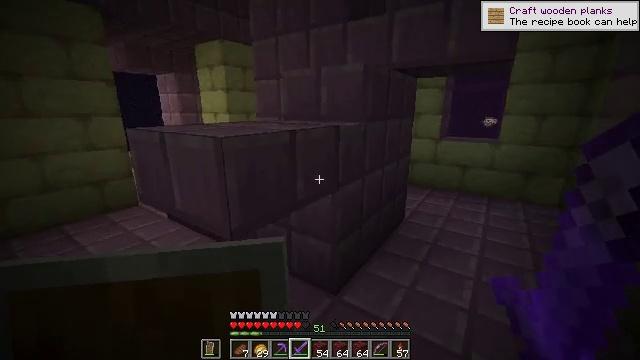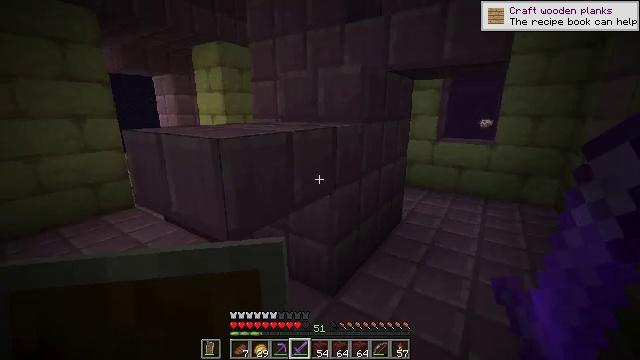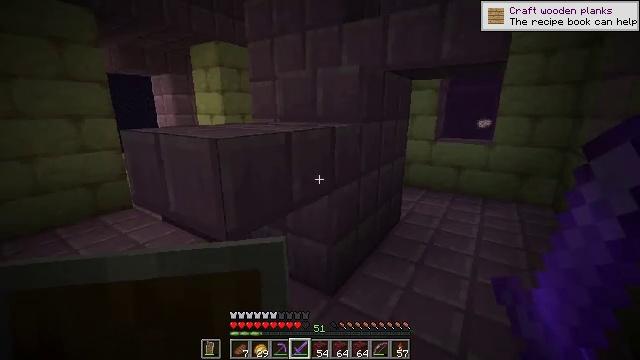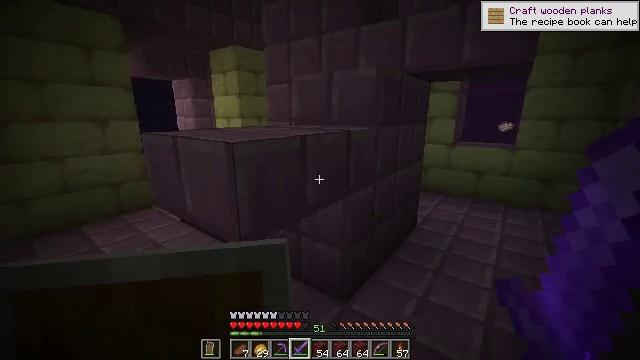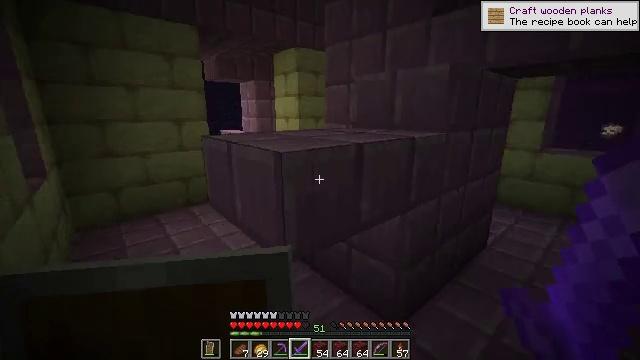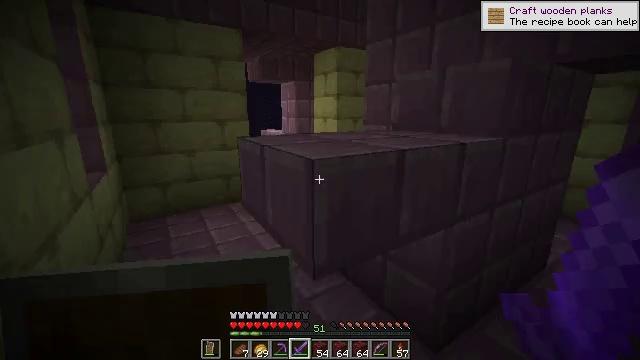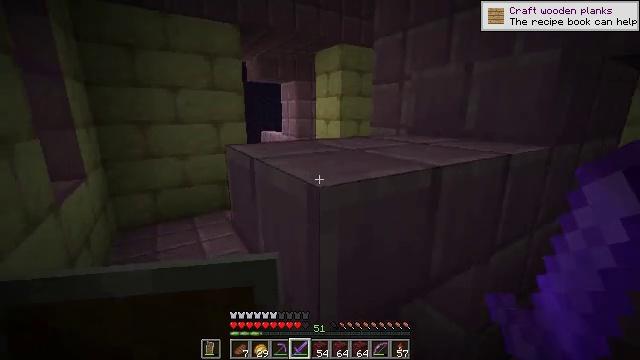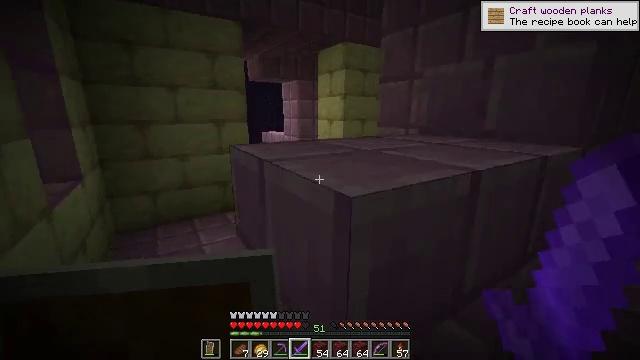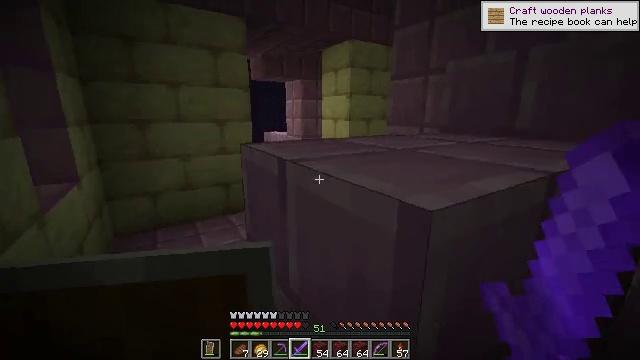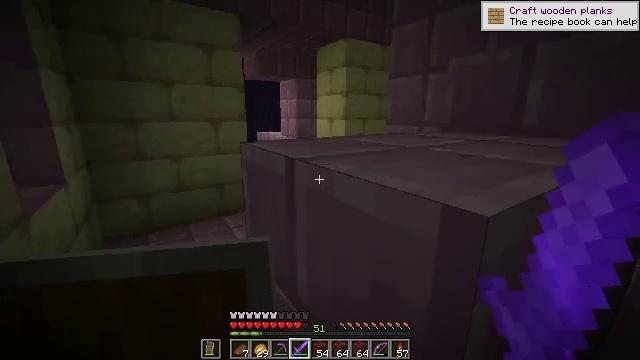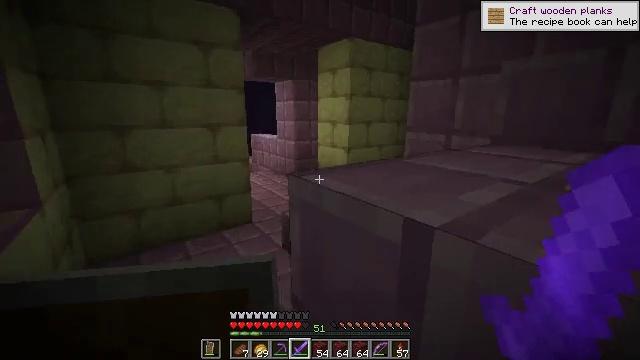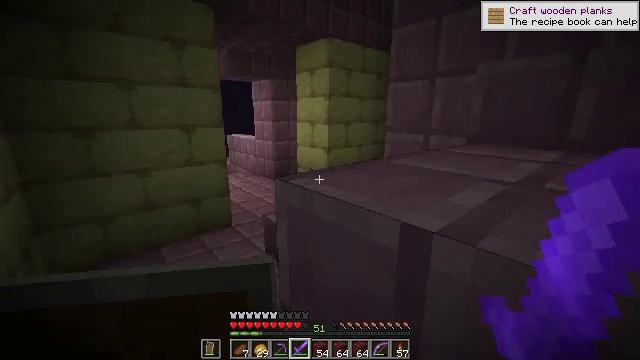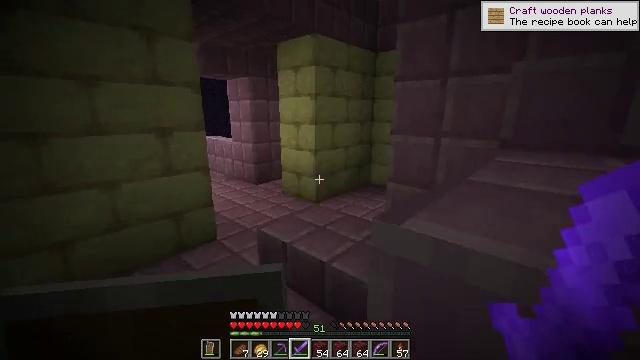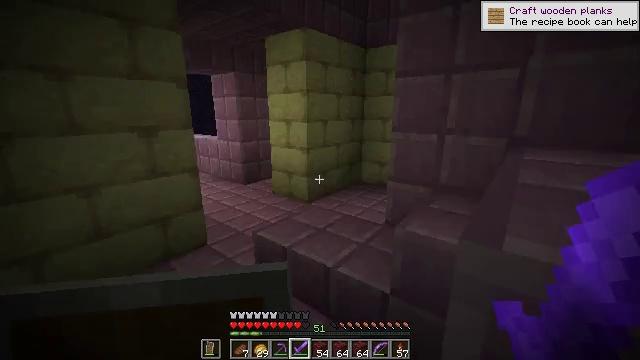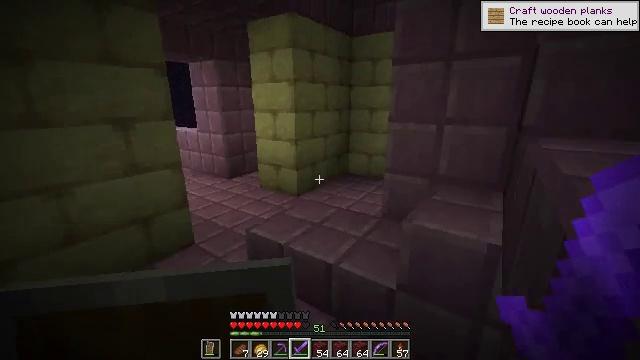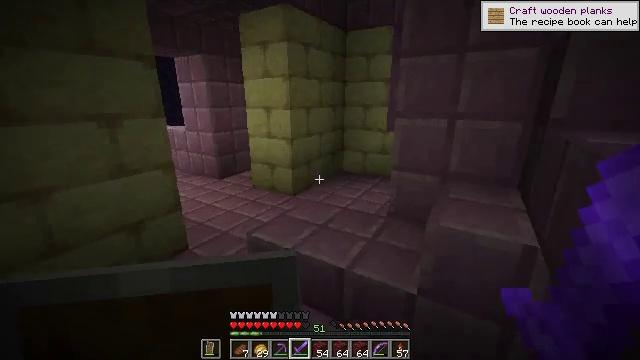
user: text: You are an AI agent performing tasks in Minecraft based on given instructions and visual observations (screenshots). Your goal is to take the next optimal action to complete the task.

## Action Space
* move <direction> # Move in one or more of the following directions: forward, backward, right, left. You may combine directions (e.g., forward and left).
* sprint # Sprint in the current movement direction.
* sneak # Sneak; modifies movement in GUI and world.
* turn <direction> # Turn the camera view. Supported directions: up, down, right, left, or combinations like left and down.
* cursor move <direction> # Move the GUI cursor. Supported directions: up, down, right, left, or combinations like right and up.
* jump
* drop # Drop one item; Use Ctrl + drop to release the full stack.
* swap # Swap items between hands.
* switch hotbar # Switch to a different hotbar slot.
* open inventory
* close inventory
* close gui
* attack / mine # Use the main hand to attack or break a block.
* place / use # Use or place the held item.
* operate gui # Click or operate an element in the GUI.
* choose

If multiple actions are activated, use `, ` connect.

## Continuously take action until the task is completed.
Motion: motion action
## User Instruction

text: Collect the purpur slab after breaking it.
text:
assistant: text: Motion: no_op
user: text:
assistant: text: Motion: no_op
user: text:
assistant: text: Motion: move forward, turn left
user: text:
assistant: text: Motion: move forward, turn left
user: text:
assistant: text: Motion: move forward, turn left
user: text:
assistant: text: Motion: move forward and move left
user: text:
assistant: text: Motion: move forward and move left
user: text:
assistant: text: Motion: move forward and move left
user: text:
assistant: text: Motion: move forward and move left, turn right
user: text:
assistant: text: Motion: move forward and move left, turn right
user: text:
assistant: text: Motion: move forward and move left, turn right
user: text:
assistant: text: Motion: move forward and move left, turn right
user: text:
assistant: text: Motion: move forward and move left, turn right
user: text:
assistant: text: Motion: move forward and move left, turn right and down
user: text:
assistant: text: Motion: move forward and move left, turn right
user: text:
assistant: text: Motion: move forward and move left, turn up
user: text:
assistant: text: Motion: move forward and move left, turn left and up
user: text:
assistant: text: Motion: move forward and move left, turn left
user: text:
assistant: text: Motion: move forward and move left
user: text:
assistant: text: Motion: move forward, turn right
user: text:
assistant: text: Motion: move forward, turn right
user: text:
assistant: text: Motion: move forward, turn right and down
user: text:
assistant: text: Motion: turn right
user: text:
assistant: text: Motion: turn right
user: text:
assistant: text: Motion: turn right
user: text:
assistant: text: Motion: turn right
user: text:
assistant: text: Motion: move forward, turn right
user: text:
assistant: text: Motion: move forward, turn right
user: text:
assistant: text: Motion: move forward, turn right
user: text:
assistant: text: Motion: move forward, turn right